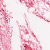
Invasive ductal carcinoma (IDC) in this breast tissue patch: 0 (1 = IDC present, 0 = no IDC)